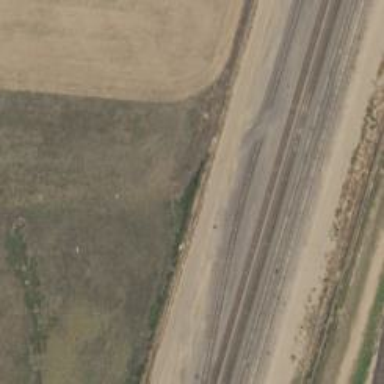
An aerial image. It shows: Railway spur service.